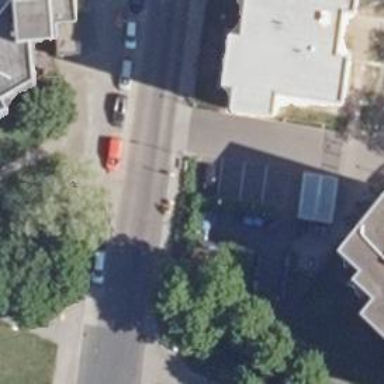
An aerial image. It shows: Public transport stop position.